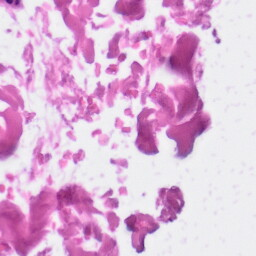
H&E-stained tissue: Skin